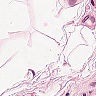
Metastatic tissue present: no